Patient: sex M, age 37
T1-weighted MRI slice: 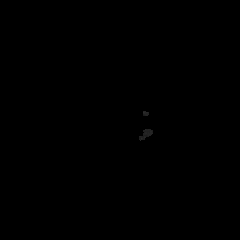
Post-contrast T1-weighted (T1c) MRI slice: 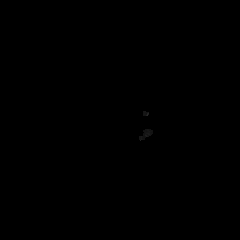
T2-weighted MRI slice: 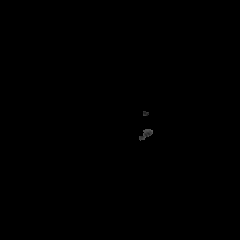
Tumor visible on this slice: no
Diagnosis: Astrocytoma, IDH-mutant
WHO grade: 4